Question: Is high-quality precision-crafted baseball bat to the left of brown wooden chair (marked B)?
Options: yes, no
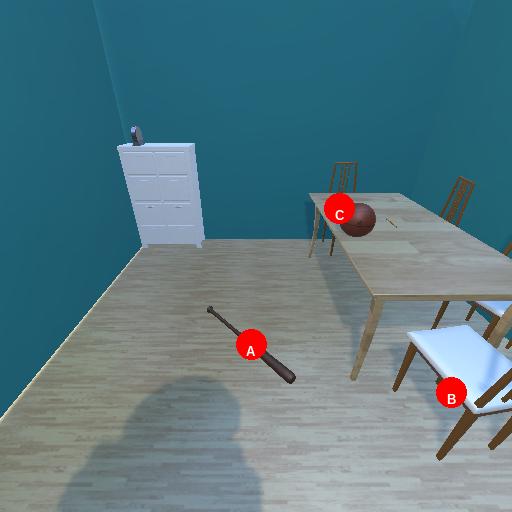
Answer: yes